Current action and preconditions to check: trajectory_clear

Your task: For each precondition in the list above, predict whether it will hold at this action.

Consider the current scene as observed from the mobile robot's camera, and analyze the predicted future states of all dynamic agents (e.g., people, animals, vehicles, or any moving entities) within the NEXT SECOND.

IMPORTANT: Only answer "very likely" if you are absolutely certain—based on strong, clear evidence—that a dynamic agent will violate the precondition in the predicted future state. Do NOT answer "very likely" for unlikely, ambiguous, or low-probability risks.

Ask yourself for each precondition: Is there a high probability, with clear and convincing evidence, that the predicted future states of any dynamic agent will interfere with the predicted future state of the currently executing action within the NEXT SECOND, causing that precondition to fail?

Assess the risk level based on these predictions. Use "likely" or "very likely" if motions create a clear risk of interference.

Use "neutral" or "improbable" if agents are nearby but their predicted paths are clearly diverging or non-conflicting.

Failure Risk Categories: "very improbable", "improbable", "neutral", "likely", "very likely"

Answer Format: Output ONLY the probability_of_failure value from these categories: "very improbable", "improbable", "neutral", "likely", "very likely"

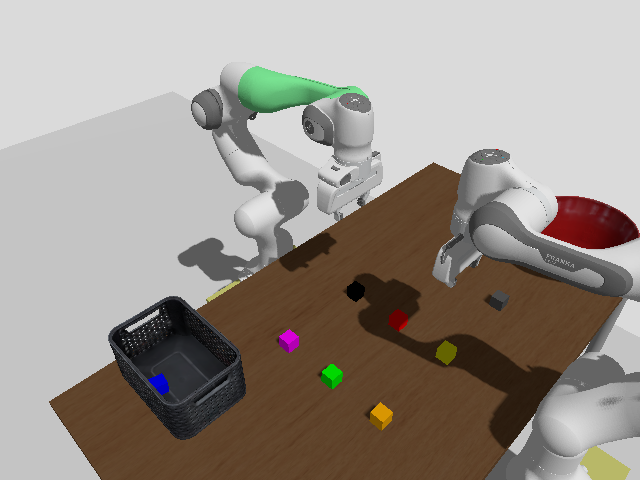

Answer: very improbable